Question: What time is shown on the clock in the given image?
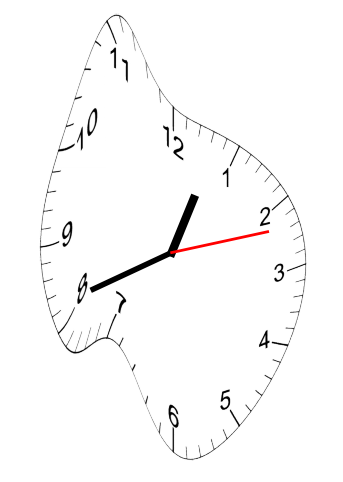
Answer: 12:41:12